Question: I have USB Debugging checked. I can deploy my Android application to my phone. And test. But why my phone is not showing up in Dalvik Debug Monitor.
Where as it works fine with Eclipse for development and deployment?
Once I have taken the screenshot from here. But now its not showing up.
What's went wrong?
See the screenshot. Device is in offline mode. I have seen stacktrace of exception on command line, as following:
'''
com.android.ddmlib.AdbCommandRejectedException: device offline
at com.android.ddmlib.AdbHelper.setDevice(AdbHelper.java:736)
at com.android.ddmlib.AdbHelper.executeRemoteCommand(AdbHelper.java:373)
at com.android.ddmlib.Device.executeShellCommand(Device.java:276)
at com.android.ddmuilib.SysinfoPanel.loadFromDevice(SysinfoPanel.java:15
'''

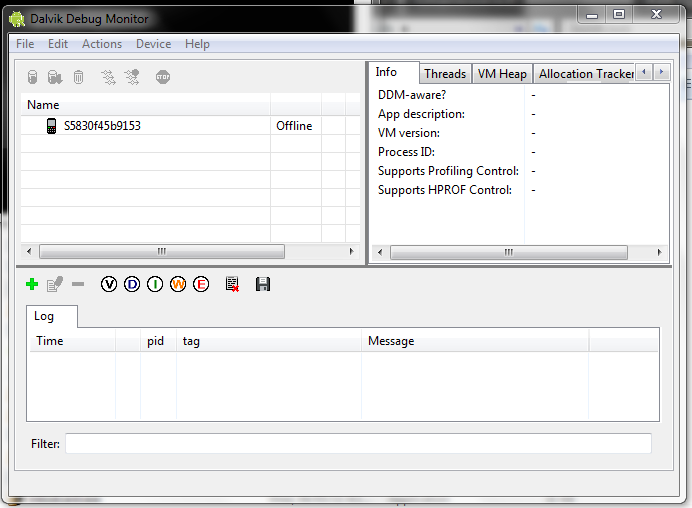
Answer: Open a command shell and issue the command 'adb devices'. It could be that adb server on the host isn't running.
Disconnect your phone, then try 'adb kill-server' followed by 'adb devices' to reload the host server. You may need to reset the phone. I find the phone daemon occasionally stops responding and a swift kick is all it takes.